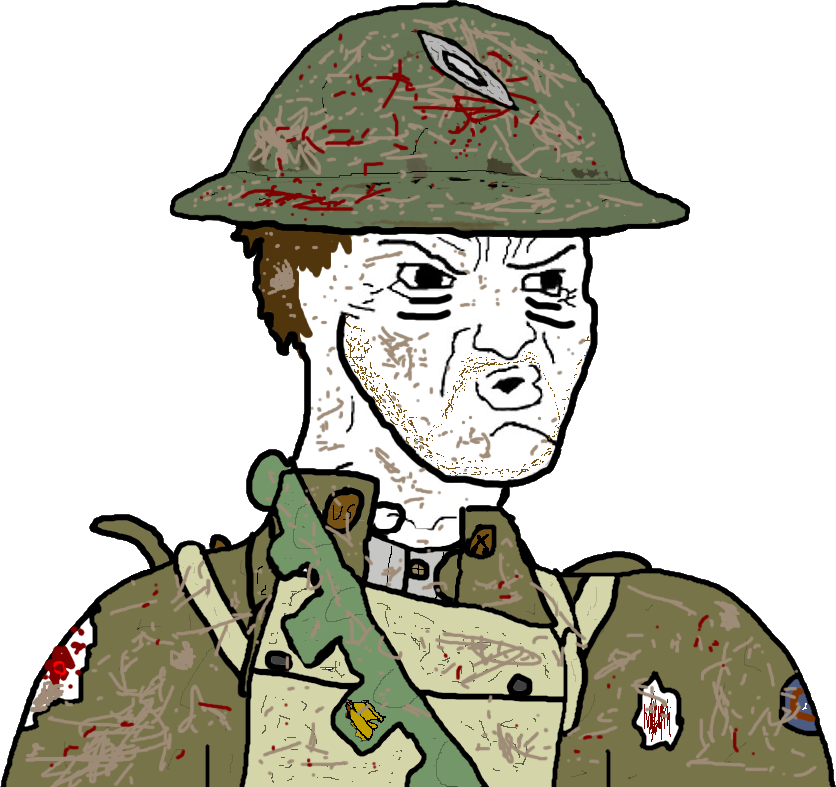
Label: 5_Hooker